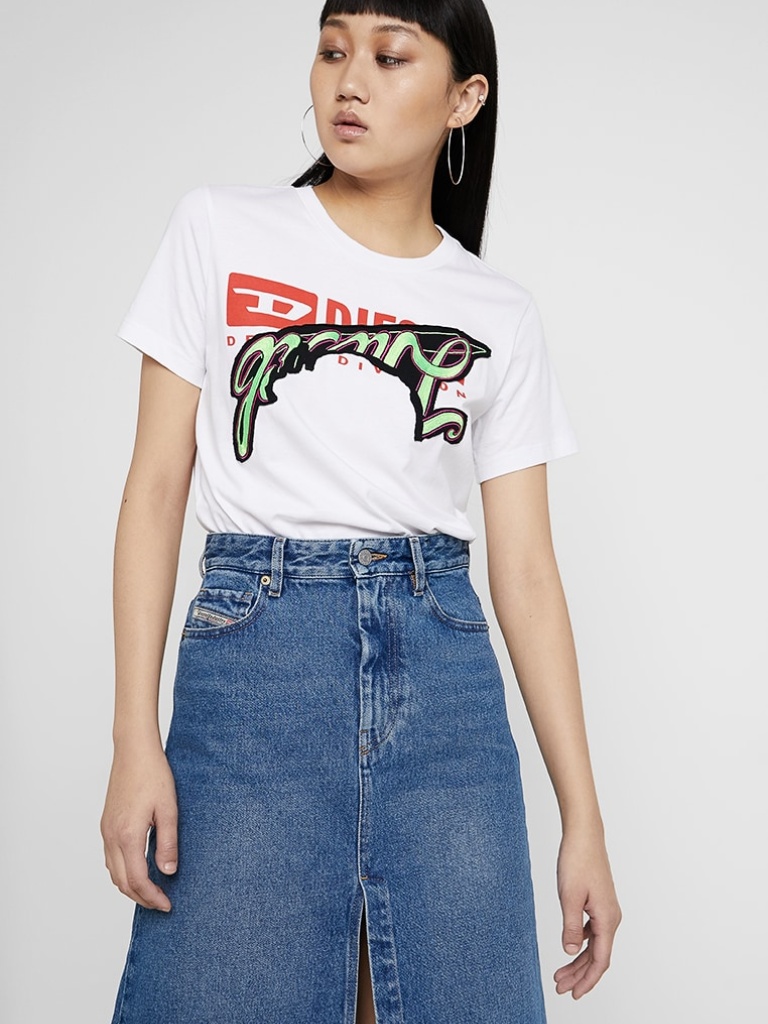
cotton relaxed short sleeve hip length Fully Tucked in crew t-shirt